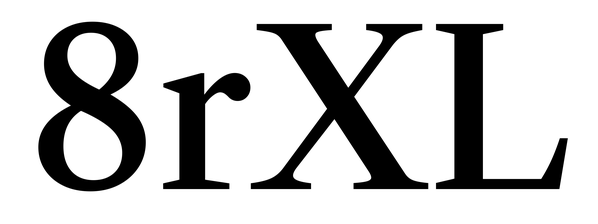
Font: LibreCaslonText_Medium